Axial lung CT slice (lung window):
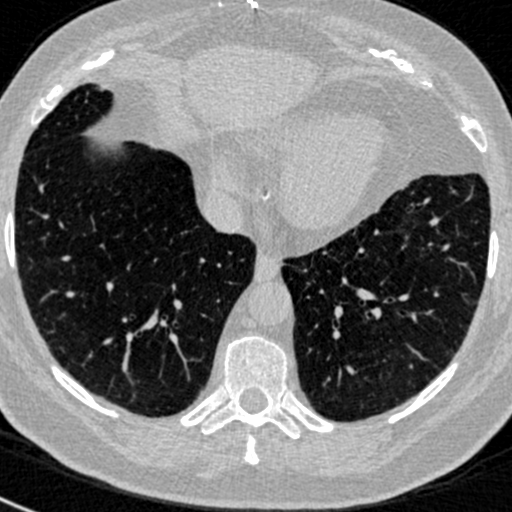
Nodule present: no